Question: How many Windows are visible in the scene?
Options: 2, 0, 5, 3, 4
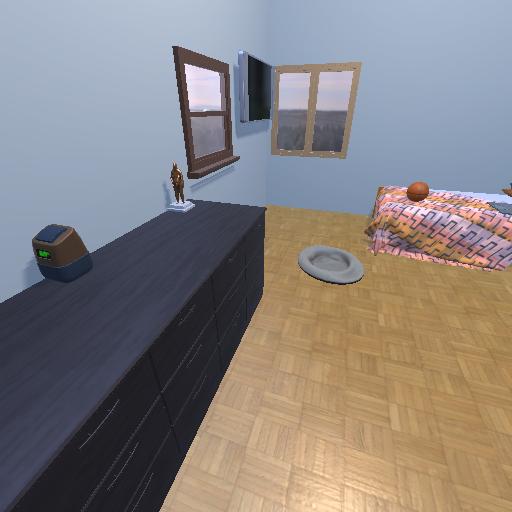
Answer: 2